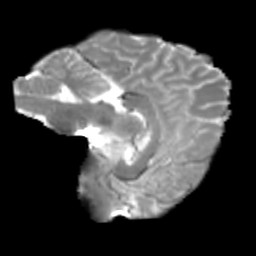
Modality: T2w
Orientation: sagittal
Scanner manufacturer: siemens
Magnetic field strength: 3 T
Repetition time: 4 s
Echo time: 0.0594 s